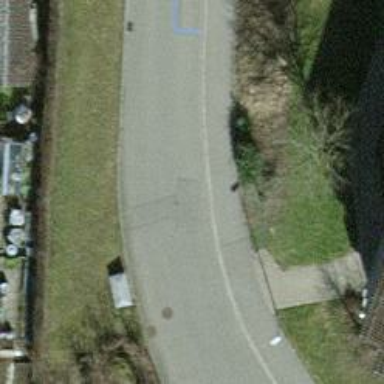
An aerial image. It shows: Asphalt sidewalk along the footway.